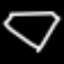
Label: diamond